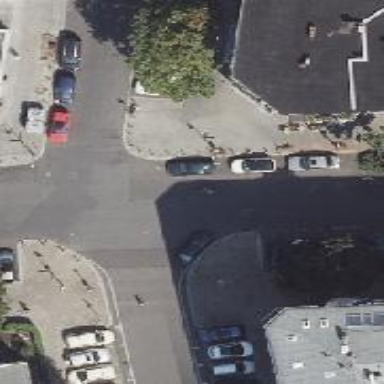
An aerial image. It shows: Unmarked crossing with kerb extension on the right side.